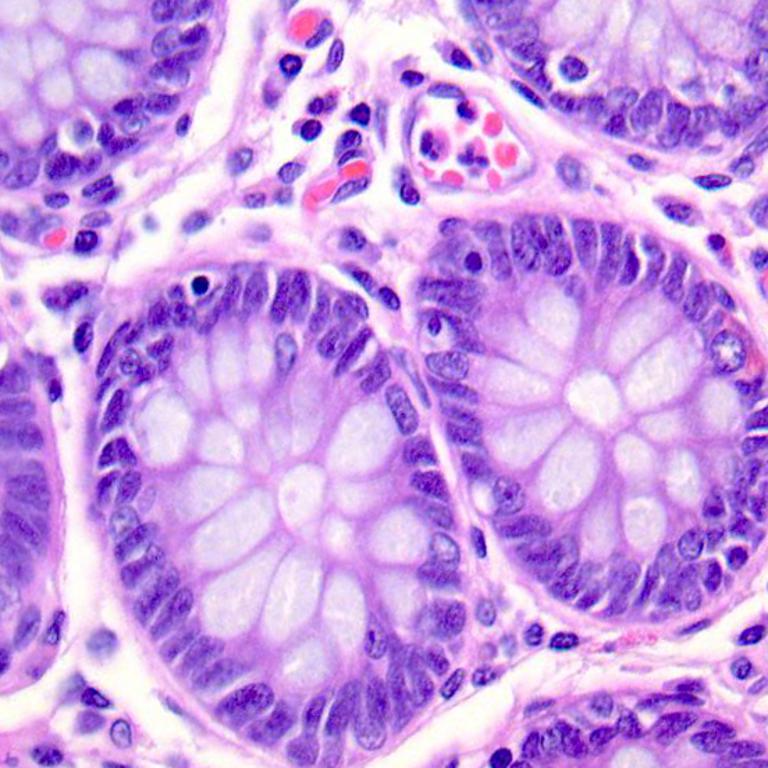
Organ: colon
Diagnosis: benign